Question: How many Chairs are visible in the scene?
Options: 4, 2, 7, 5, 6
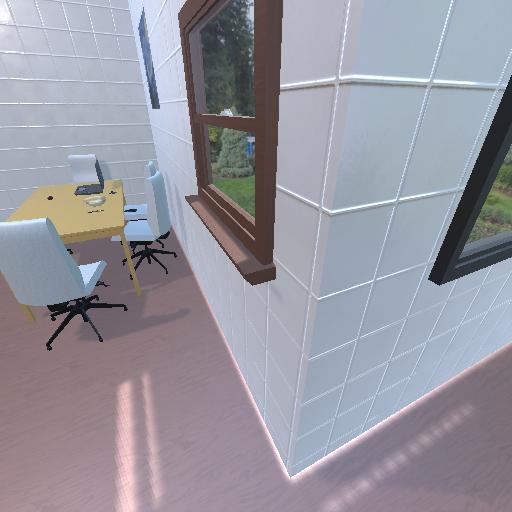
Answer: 4